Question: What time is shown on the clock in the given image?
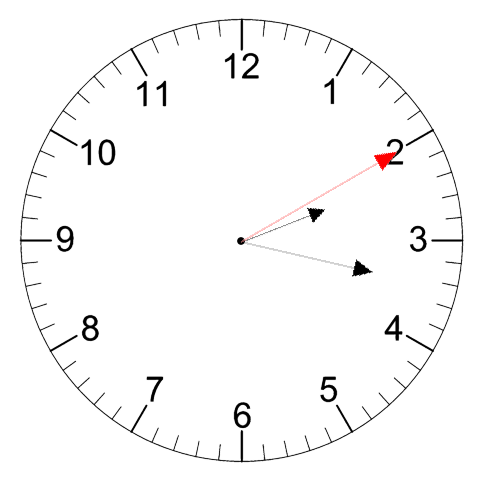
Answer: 02:17:10